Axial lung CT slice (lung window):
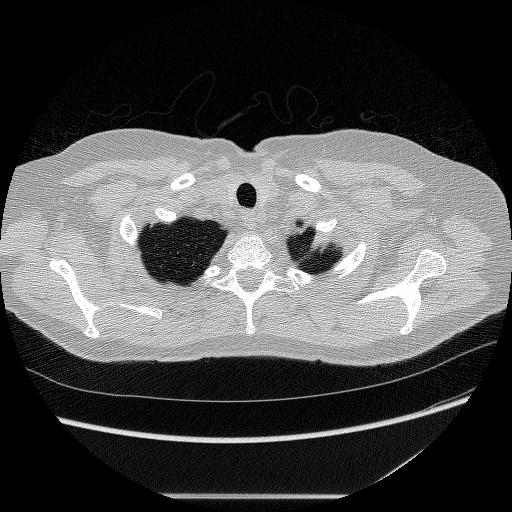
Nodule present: no